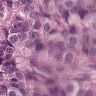
Metastatic tissue present: yes